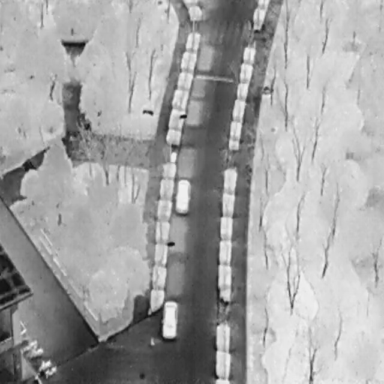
There are six objects shown in the infrared image, including two Cars, and four Bicycles.